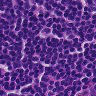
Metastatic tissue present: no